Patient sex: M
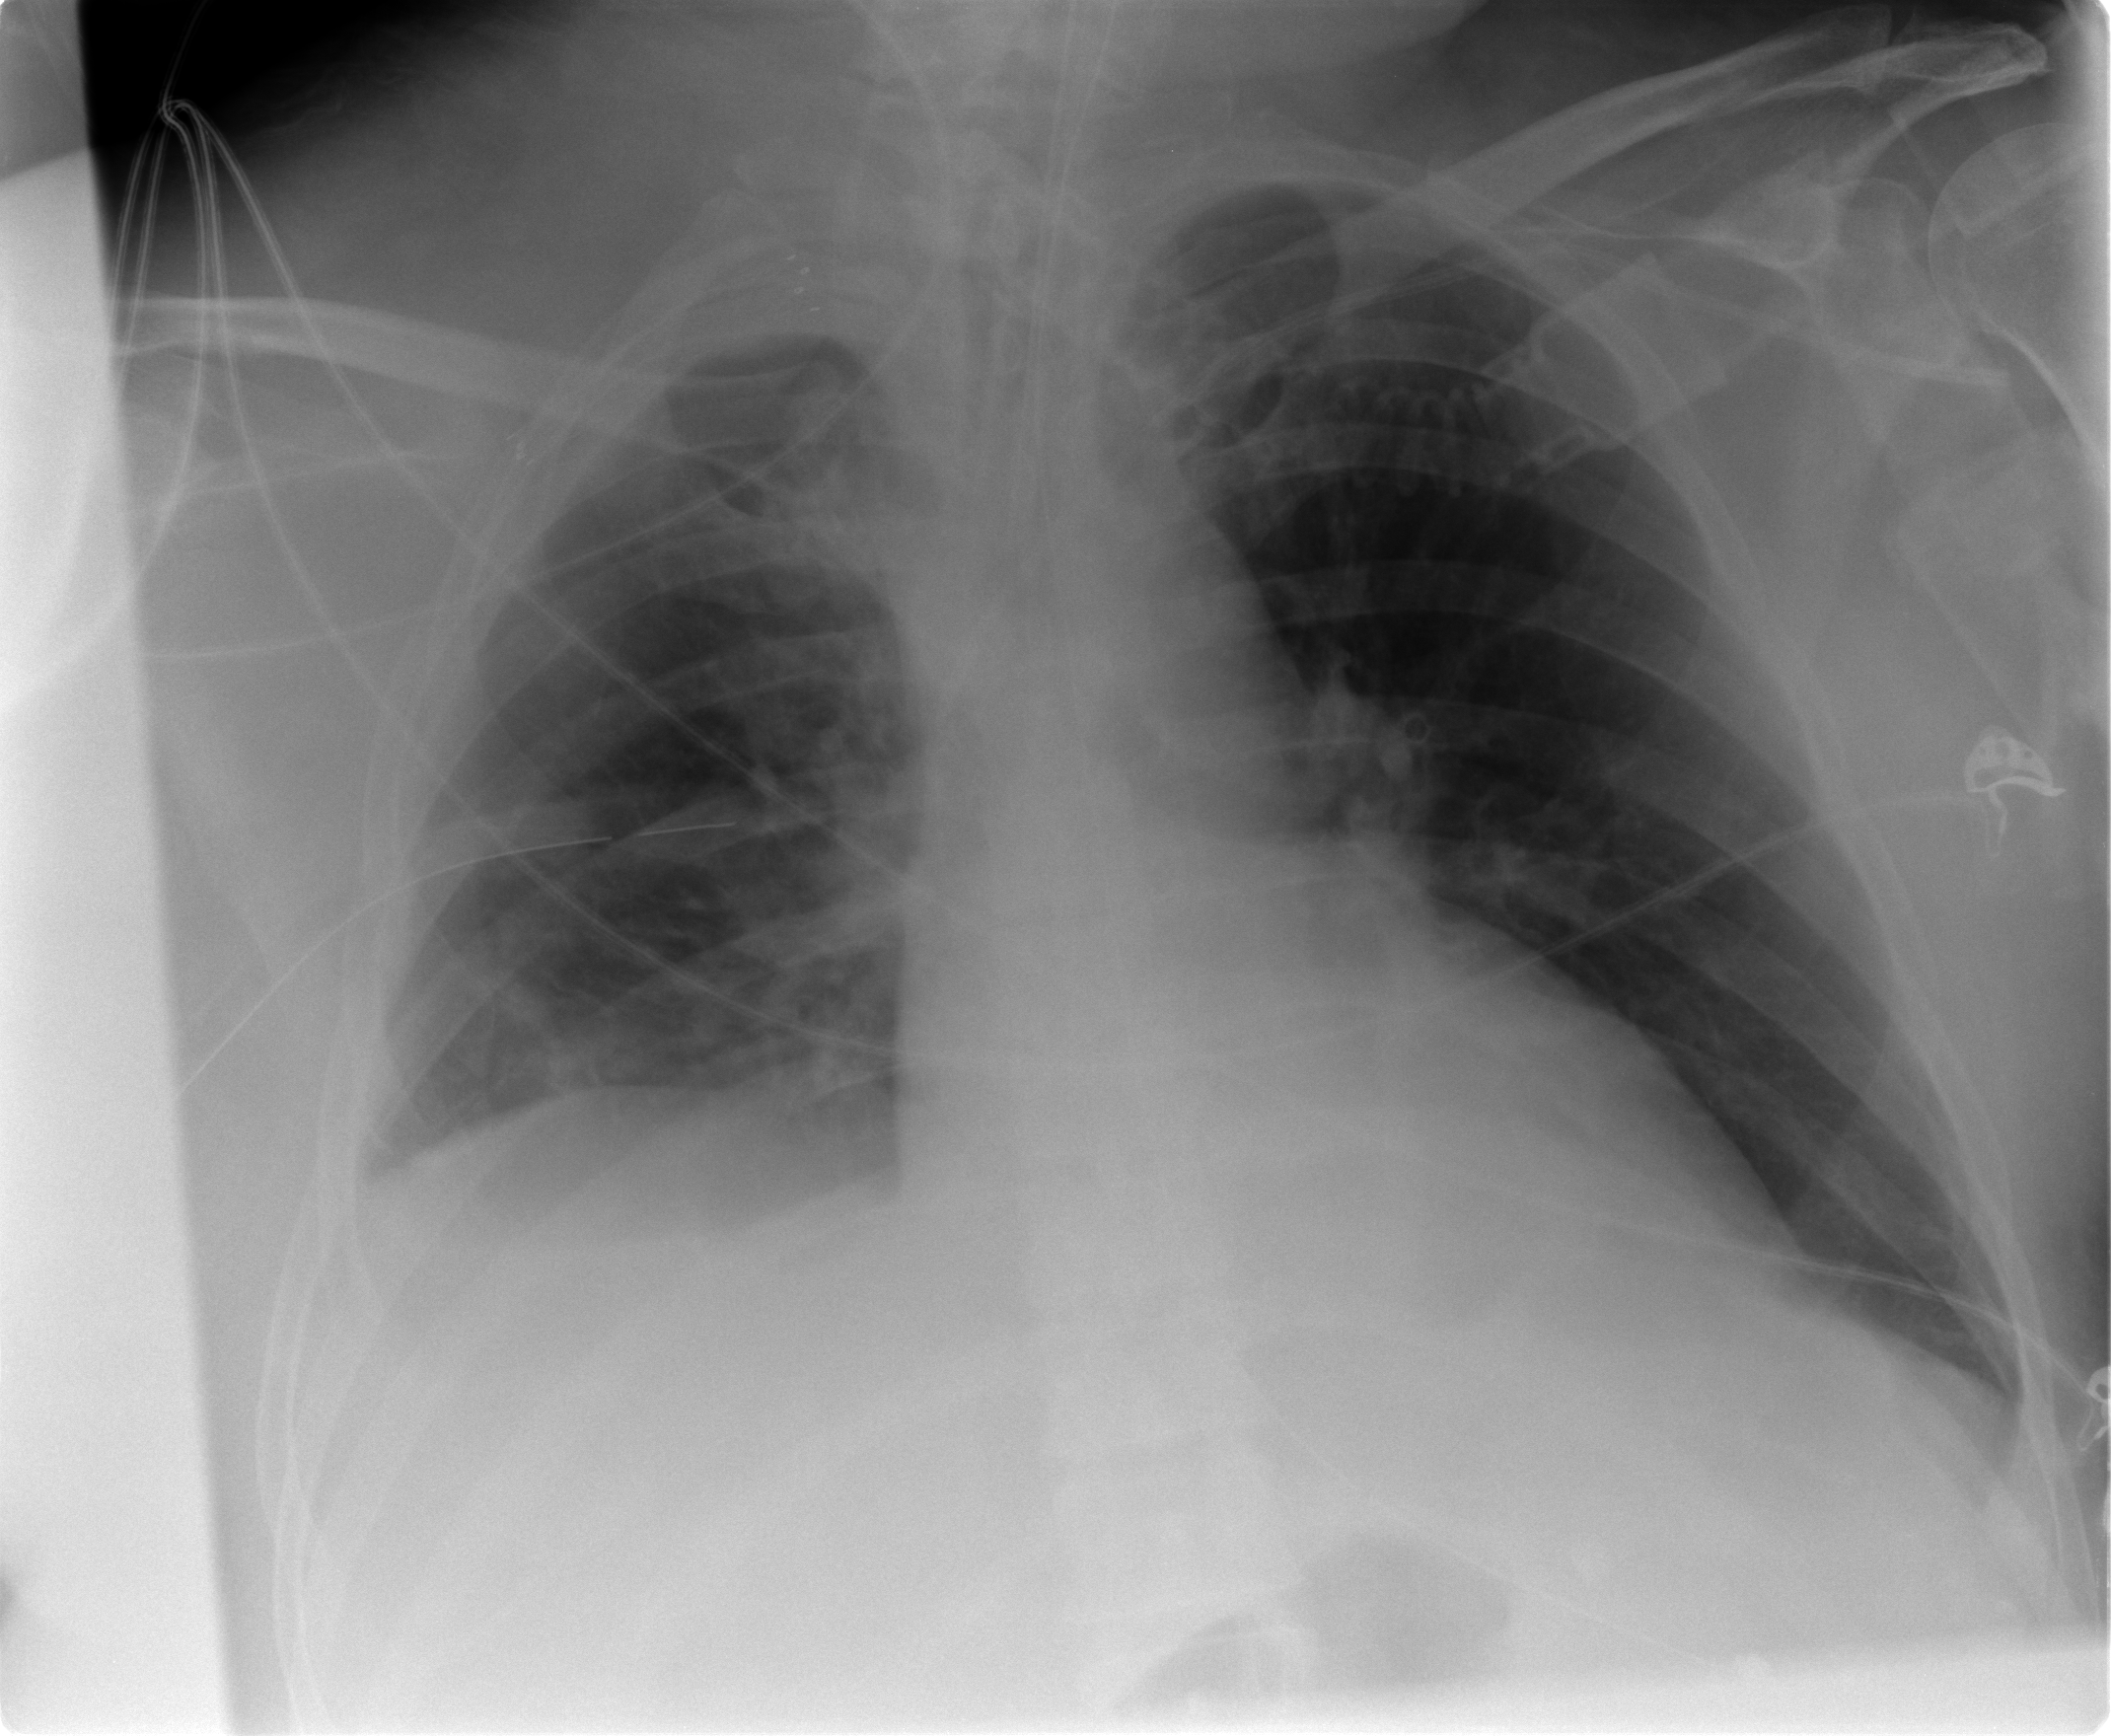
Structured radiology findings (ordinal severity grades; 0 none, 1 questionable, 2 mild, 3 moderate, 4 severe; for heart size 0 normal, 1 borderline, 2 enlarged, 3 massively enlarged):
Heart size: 1
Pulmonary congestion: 0
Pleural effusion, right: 0
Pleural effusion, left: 2
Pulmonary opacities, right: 1
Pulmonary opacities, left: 1
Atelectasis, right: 2
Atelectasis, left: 1